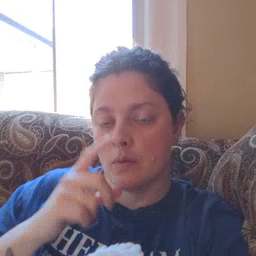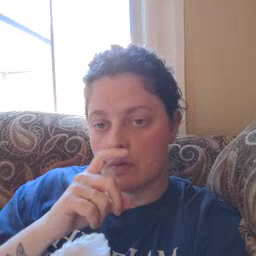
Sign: doll